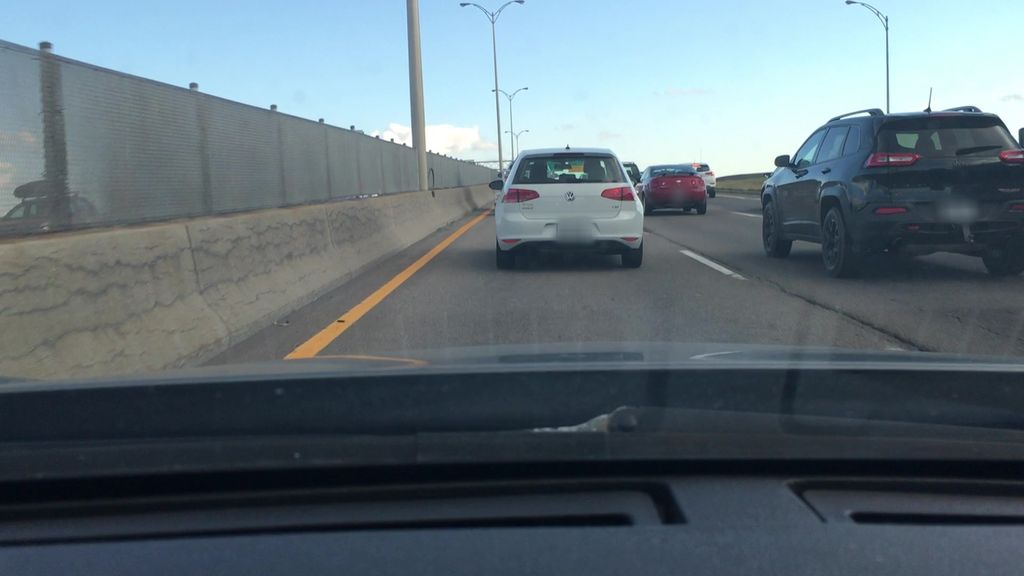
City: montreal